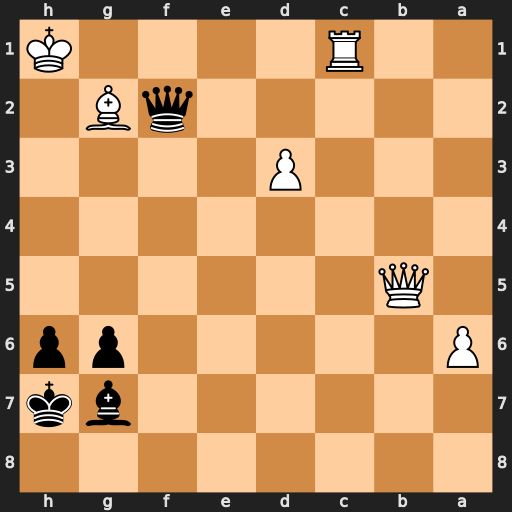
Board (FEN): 8/6bk/P5pp/1Q6/8/3P4/5qB1/2R4K
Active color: b
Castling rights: -
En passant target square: -
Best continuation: Qh4+ Kg1 Bd4+ Kf1 Qf2#